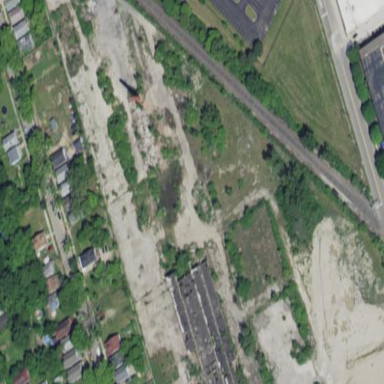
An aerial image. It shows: Brownfield site.